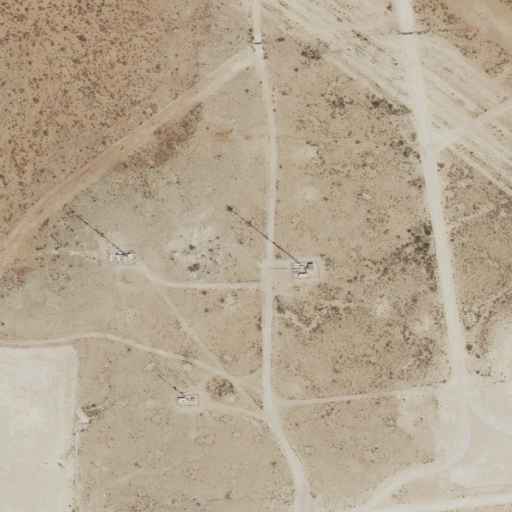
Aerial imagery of mountain in Texas named Hays Hill containing shrub, open development, low intensity development, grassland, and medium intensity development